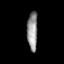
Tissue: prostate
Cell type: Myeloid cells
Senescence score: 0.3454
Nuclear area (px): 394
Mean DAPI intensity: 147.957